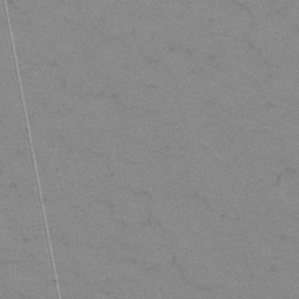
Label: frost